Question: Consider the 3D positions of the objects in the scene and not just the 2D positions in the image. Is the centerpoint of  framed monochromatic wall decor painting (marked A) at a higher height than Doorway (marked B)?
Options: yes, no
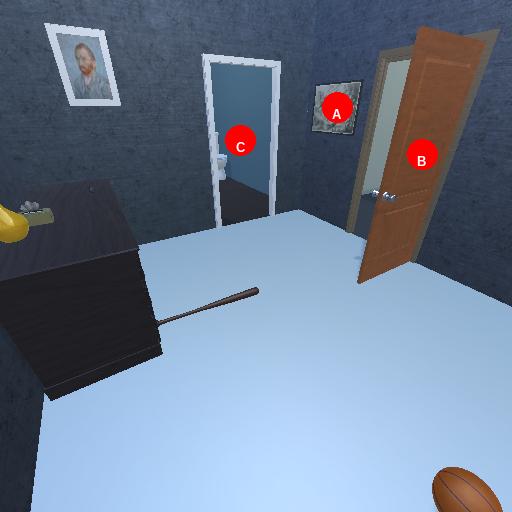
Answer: yes